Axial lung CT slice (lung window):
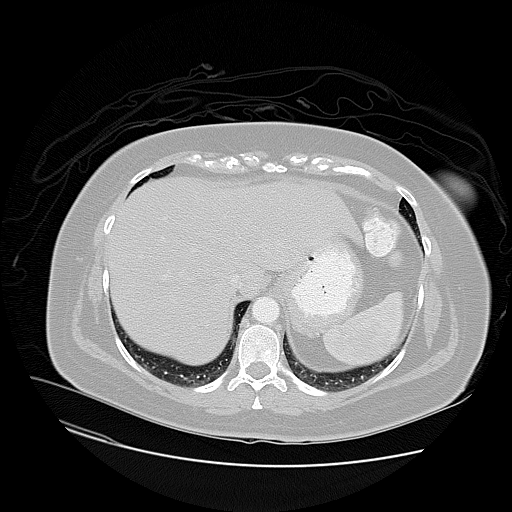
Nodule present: no